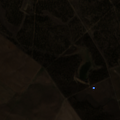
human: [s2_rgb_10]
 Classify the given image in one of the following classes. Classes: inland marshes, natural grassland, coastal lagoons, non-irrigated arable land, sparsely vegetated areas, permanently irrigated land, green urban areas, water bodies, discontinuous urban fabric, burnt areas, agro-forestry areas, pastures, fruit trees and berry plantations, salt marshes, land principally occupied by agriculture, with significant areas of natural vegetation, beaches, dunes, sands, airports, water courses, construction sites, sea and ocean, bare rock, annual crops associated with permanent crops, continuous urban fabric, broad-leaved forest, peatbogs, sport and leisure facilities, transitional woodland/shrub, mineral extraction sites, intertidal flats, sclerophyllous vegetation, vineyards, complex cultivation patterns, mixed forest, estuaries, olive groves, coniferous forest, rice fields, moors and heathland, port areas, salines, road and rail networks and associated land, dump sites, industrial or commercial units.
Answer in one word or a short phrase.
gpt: non-irrigated arable land, transitional woodland/shrub